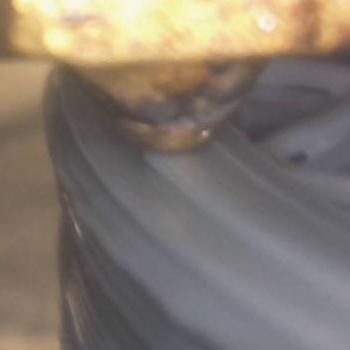
Flow rate: 118%